Frequency: 90000
Velocity: 0,279
Power: 30,8
Pulse duration: 0,0000001
Pass count: 1
Magnification: 10
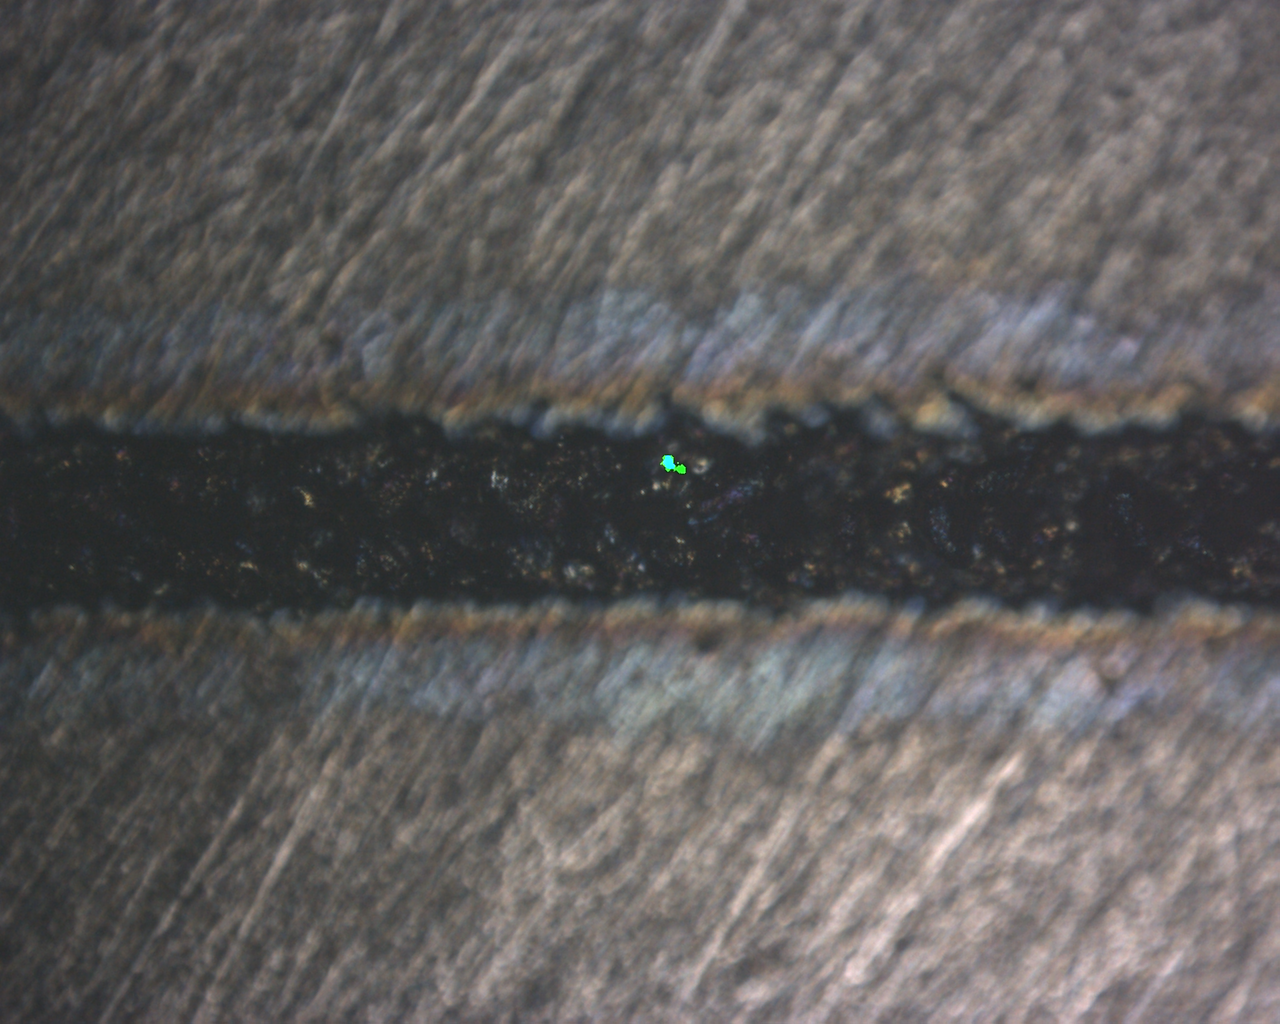
Measured width: 137.076
Other width: 72.494